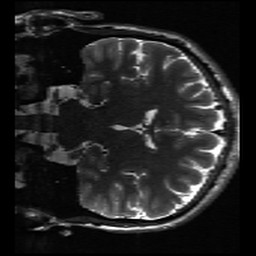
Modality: inplaneT2
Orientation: coronal